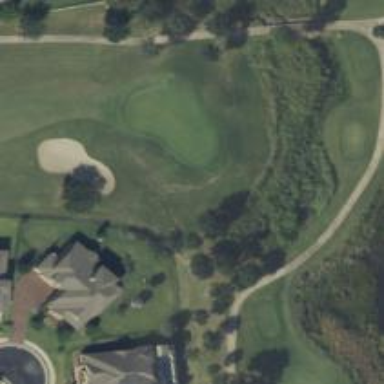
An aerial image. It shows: Golf hole.